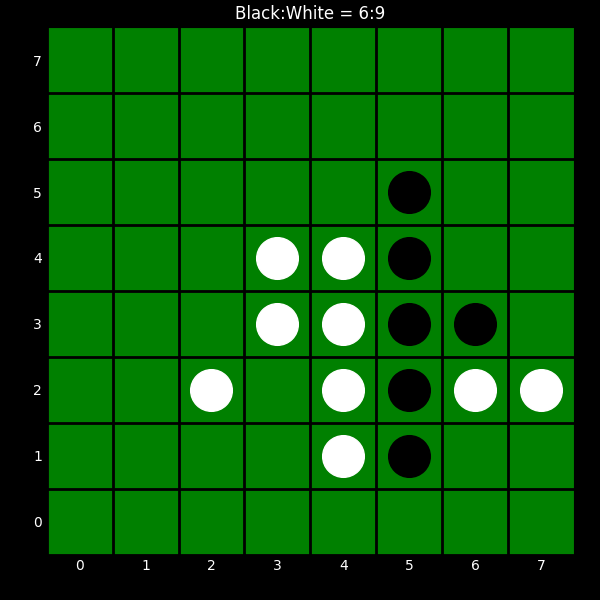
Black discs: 6
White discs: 9